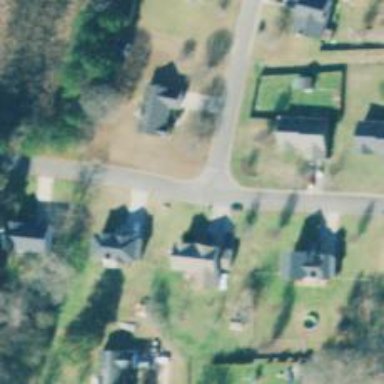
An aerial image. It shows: Residential road.